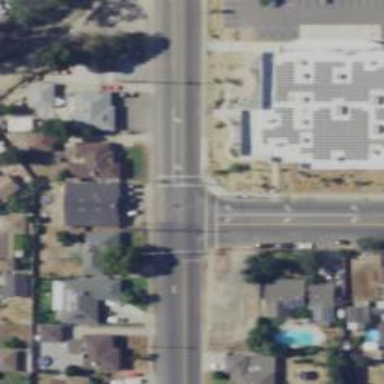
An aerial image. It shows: Marked road crossing.